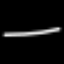
Label: line